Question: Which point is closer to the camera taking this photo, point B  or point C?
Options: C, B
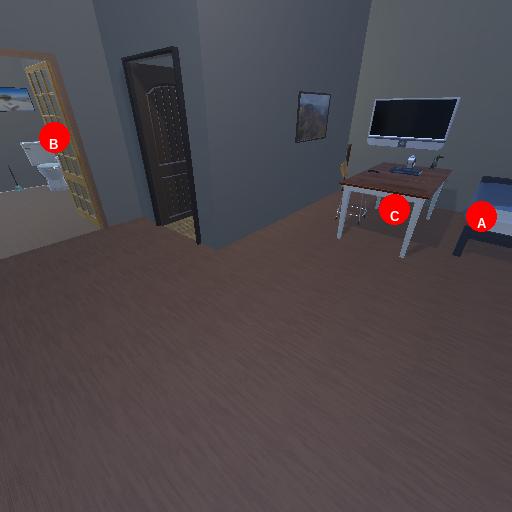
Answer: C